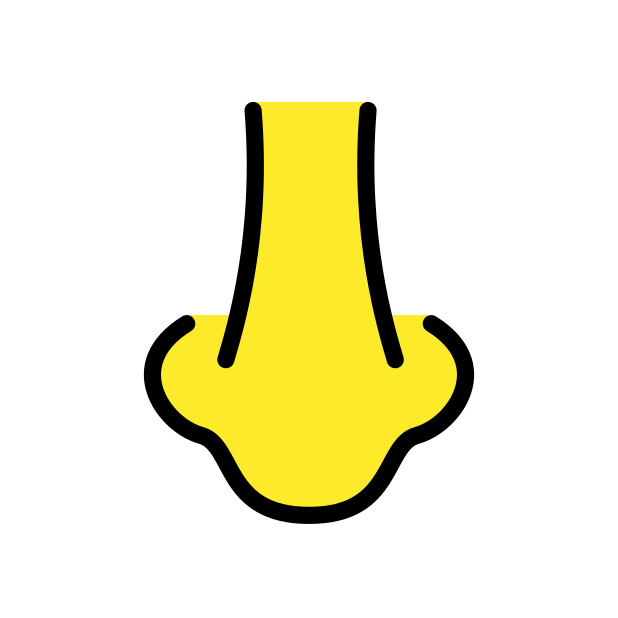
nose